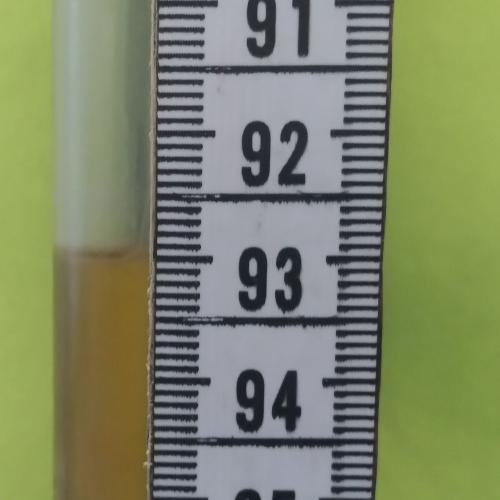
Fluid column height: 93.0 cm